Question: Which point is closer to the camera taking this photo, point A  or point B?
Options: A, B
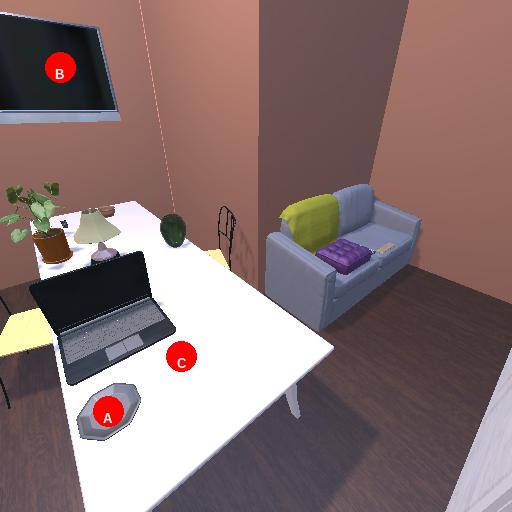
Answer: A